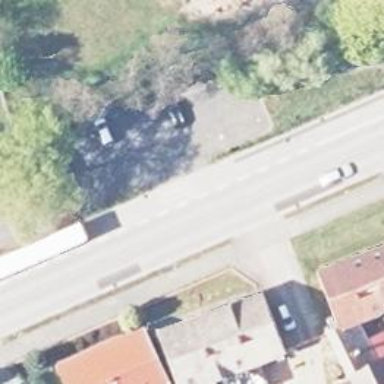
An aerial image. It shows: Primary road with asphalt surface.